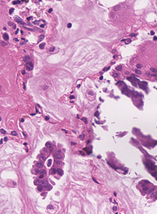
Tumor epithelial tissue: yes
Tumor-associated stroma tissue: yes
Normal tissue: no